Question: I have an image and some text right next to it. When the text is too long, then all the text moves under the image. How to get the text to always align right next to the right of the image always regardless how long the text is. And the text to always be neatly margined line after line (= not that the last lines moves under the image. Is that possible to achieve?
Attached Fiddle...<URL>
Here my code:
'''
<div class="car">
<div class="image">
<img alt="" src="http://placehold.it/50x50&text=CAR" />
</div>
<div class="makeAndModel">
<div class="brand">
Mercedes
</div>
<div class="model">
W126000000000000000000000000000000000000000000000000000000000000000000000000
</div>
</div>
</div>
'''
CSS:
'''
.car {
display:block;
}
.car .image {
margin:0;
display:inline-block;
vertical-align:middle;
}
.car .image img {
max-width:100%;
max-height:100%;
}
.car .makeAndModel {
margin:0 0 0 5px;
font-family:'Droid Serif';
display:inline-block;
vertical-align:middle;
}
.brand {
font-size:16px;
color:#333333;
font-weight:bold;
display:block;
}
.model {
font-size:12px;
color:#5A5A5A;
font-style:normal;
display:block;
}
'''

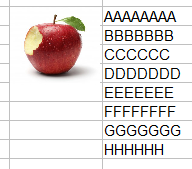
Answer: add 'white-space:no-wrap;' in class .car
'''
.car {
display:block;
white-space: nowrap;
}
'''
Demo: <URL>
According to your image, set width of your div which is covered both image and text.
I think i got a solution for you,
Here is my <URL>
you have to use 'word-wrap: break-word;'